Aerial crown-view tile of a tropical tree (Barro Colorado Island, Panama), acquired 20240611:
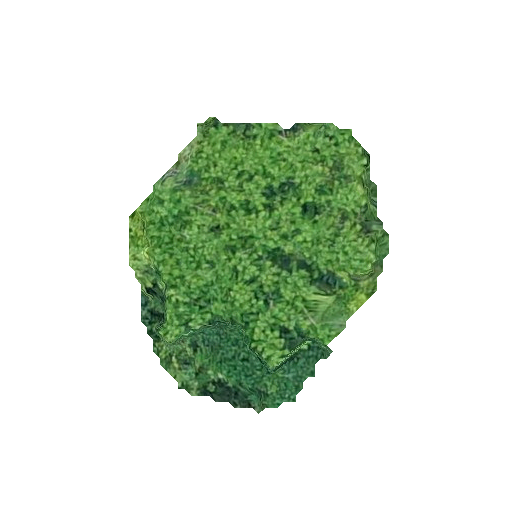
Species: Zanthoxylum ekmanii
GBIF accepted scientific name: Zanthoxylum ekmanii
Crown area: 87.504 m²